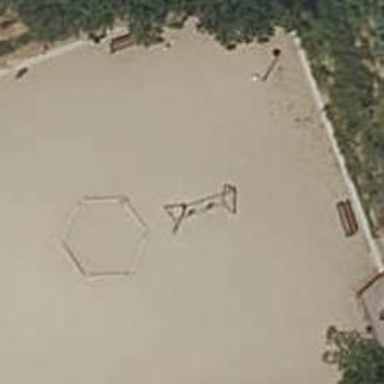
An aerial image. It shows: Playground area for leisure activities on the land.